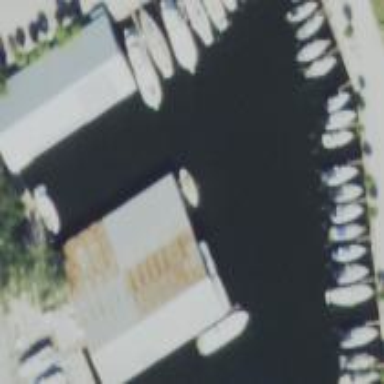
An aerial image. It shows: Boathouse building.